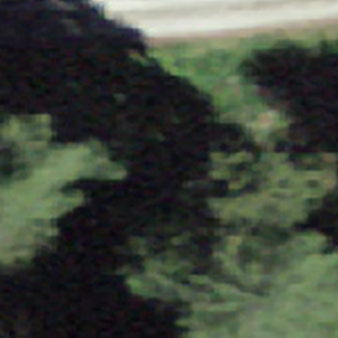
Label: other